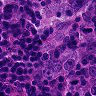
Metastatic tissue present: yes